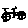
Label: circle